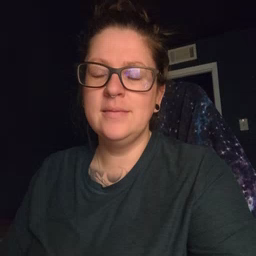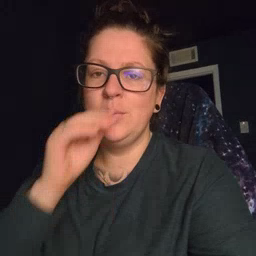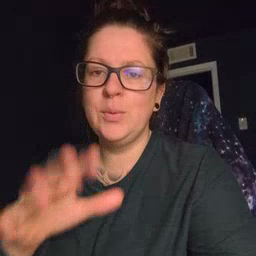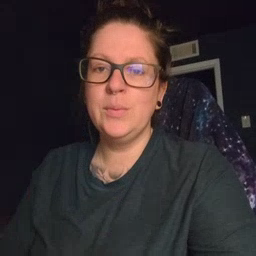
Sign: blow